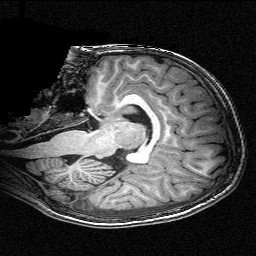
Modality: T1w
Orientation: sagittal
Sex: female
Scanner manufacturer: siemens
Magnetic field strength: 3 T
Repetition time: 2.3 s
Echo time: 0.00336 s